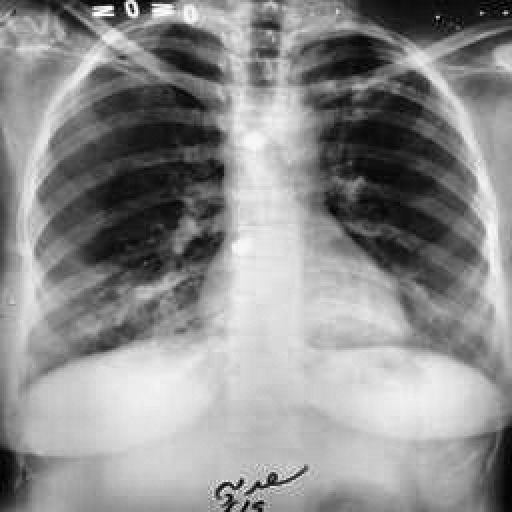
Finding: TUBERCULOSIS